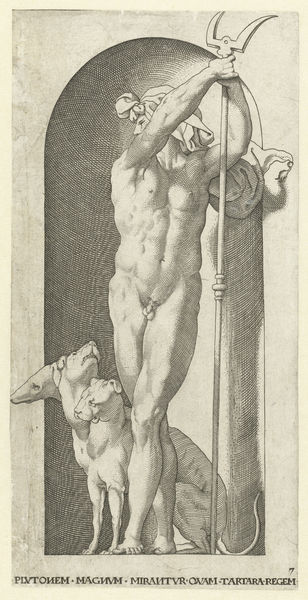
Titel: Pluto met tweetand en Cerberus
Künstler: Jakob Binck
Standort: Amsterdam
Institution: Rijksmuseum
Schlagwörter: akt, mann, zeichnung, muskeln, homme, druck, chien, drapé, gravure, colonne, berger, tête, chiens, trident, nu, gardien, têtes, cerbère, tatare, tartare